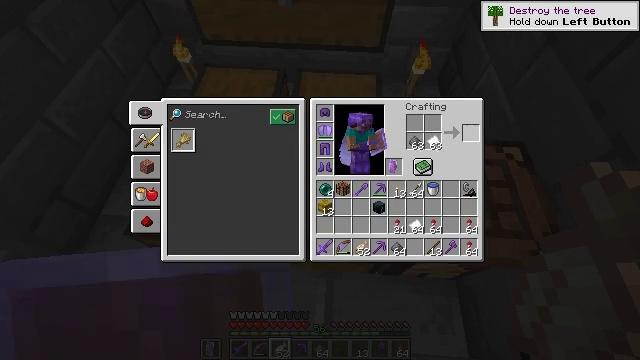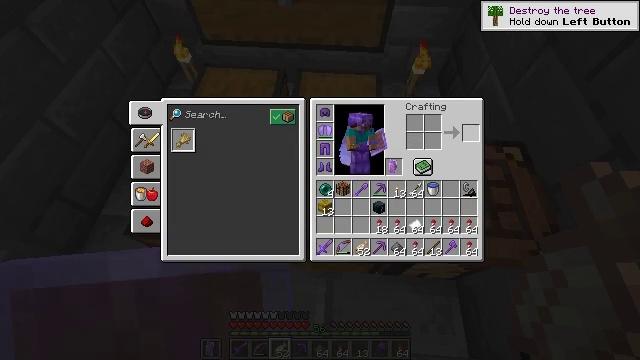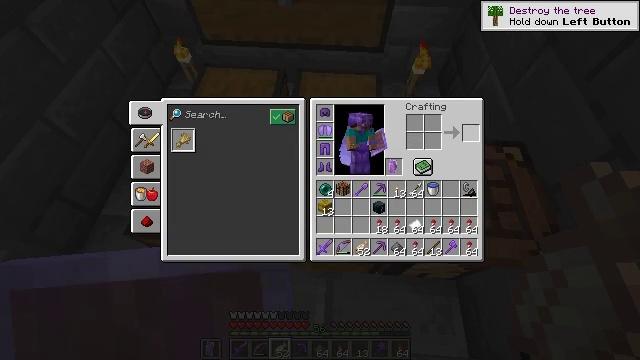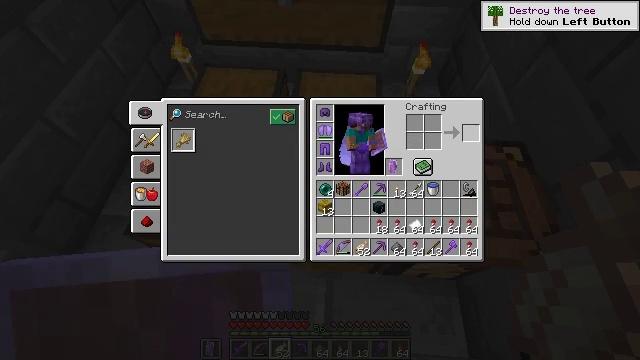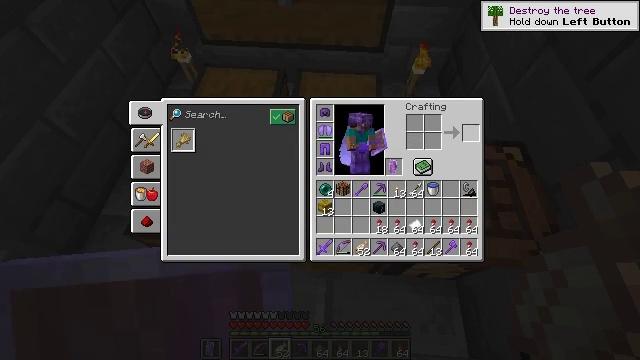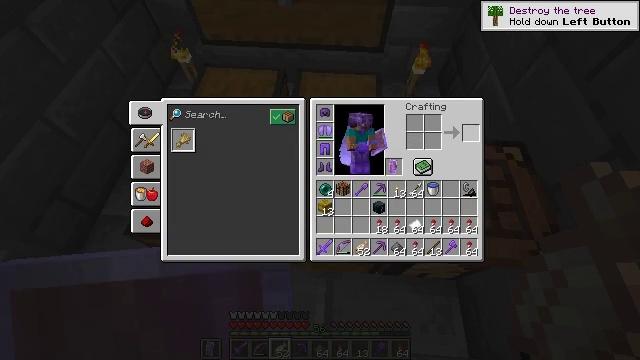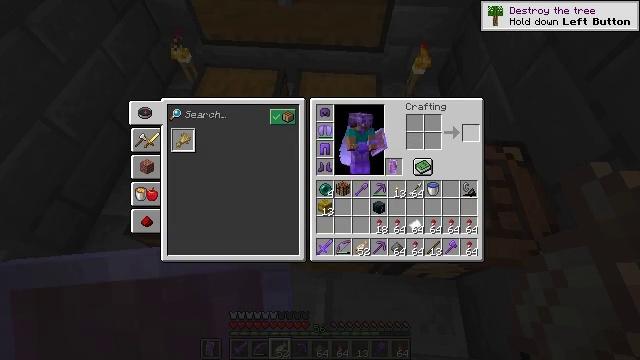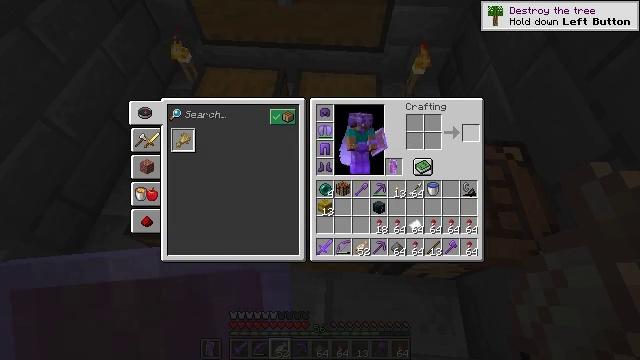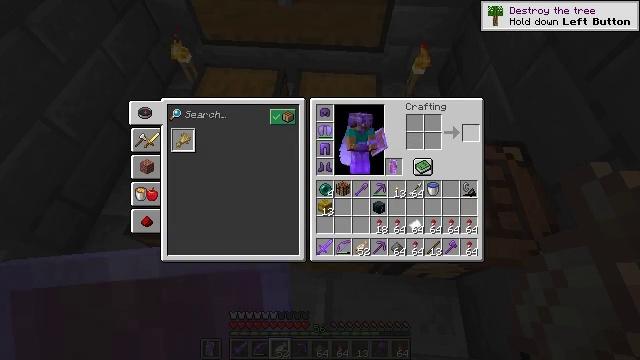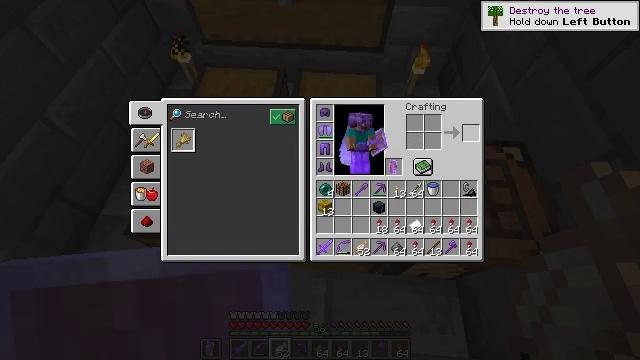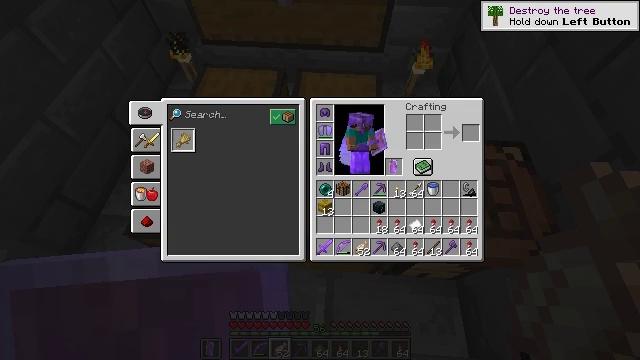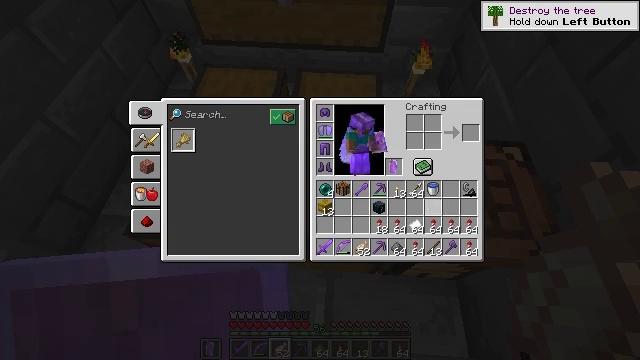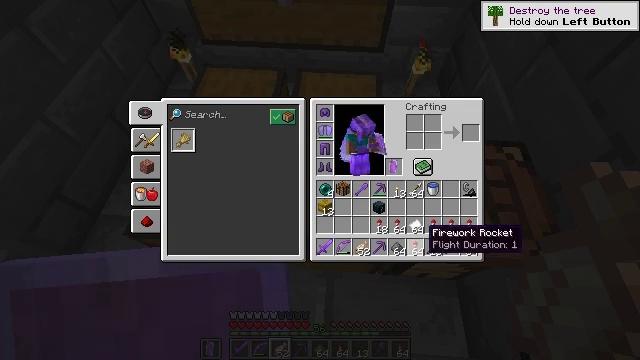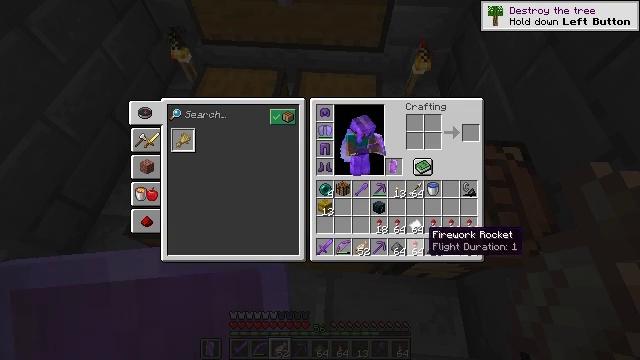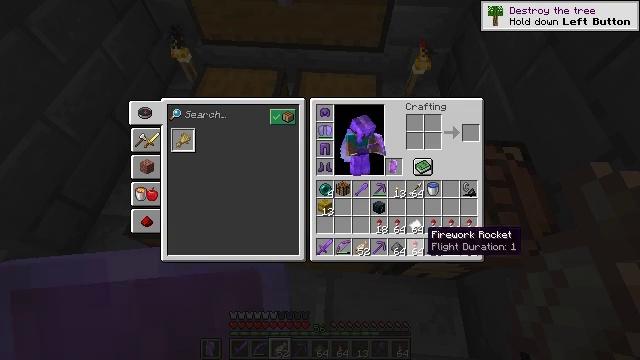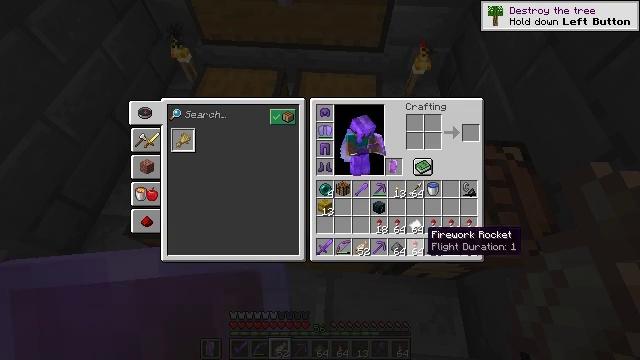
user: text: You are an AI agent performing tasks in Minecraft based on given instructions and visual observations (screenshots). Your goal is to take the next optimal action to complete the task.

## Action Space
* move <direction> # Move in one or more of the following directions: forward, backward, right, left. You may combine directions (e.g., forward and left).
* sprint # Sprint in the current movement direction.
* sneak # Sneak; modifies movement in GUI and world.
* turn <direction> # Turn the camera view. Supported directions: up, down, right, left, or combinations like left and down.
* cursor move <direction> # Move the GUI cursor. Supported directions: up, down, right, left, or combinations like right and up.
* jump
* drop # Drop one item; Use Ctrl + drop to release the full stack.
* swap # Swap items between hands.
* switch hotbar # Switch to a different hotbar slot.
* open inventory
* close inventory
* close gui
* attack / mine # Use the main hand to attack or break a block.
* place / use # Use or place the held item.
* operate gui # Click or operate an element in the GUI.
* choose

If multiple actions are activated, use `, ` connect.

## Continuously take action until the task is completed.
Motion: motion action
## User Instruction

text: Make a firework rocket with paper and gunpowder.
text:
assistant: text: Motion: sneak, attack / mine
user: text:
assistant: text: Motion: sneak, attack / mine
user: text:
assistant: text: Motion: sneak, attack / mine
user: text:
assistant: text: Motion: sneak, attack / mine
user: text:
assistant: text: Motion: sneak, attack / mine
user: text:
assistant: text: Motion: sneak, attack / mine
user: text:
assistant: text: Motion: sneak, attack / mine
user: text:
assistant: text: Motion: sneak, attack / mine
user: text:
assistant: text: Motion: sneak
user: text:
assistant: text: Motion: turn left and down
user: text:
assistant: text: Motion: turn left and down
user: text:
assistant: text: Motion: turn left and down
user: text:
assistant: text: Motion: no_op
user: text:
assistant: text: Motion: no_op
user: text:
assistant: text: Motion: no_op
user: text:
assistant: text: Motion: turn left
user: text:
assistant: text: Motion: no_op
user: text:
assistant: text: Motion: no_op
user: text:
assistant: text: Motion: no_op
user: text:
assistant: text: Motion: no_op
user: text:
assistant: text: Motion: no_op
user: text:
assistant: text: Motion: no_op
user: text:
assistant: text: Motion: no_op
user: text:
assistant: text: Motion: no_op
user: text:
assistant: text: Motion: attack / mine
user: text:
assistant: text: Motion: attack / mine
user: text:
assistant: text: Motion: attack / mine
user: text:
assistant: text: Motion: no_op
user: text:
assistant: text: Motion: turn up
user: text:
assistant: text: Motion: turn right and up